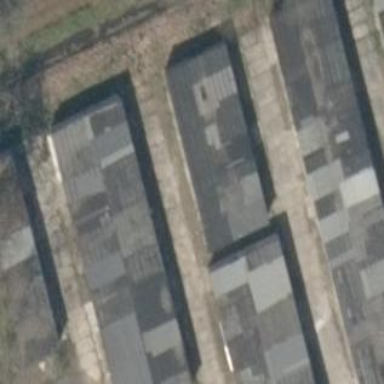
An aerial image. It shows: Group of garages.